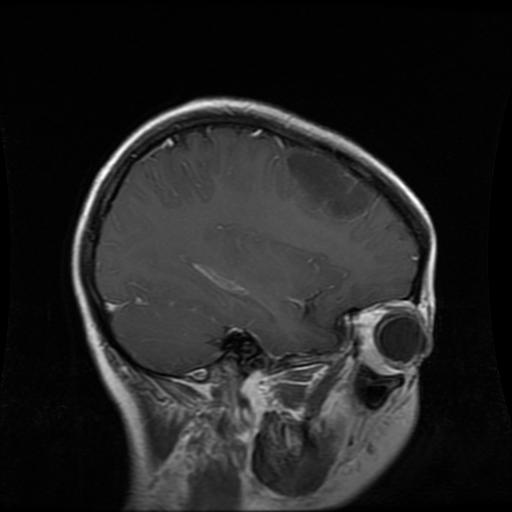
Label: glioma